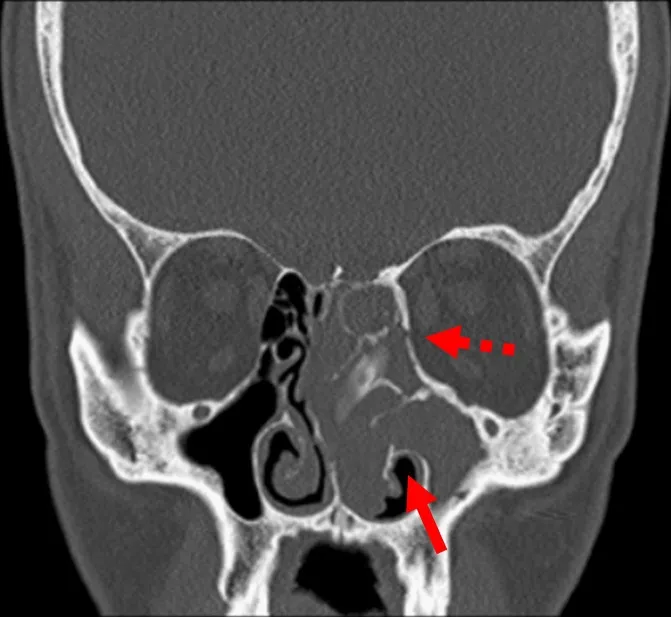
CT scan (bony window) coronal cut shows soft tissue lesion filling the left maxillary sinus extending into the nasal cavity with widening of the infundibulum. Focal hyperostosis at the anterior ethmoid air cells. The left ethmoid and left frontal sinuses also appeared filled with the mass. There was suspicious bony erosion, especially near the anterior medial orbital wall. . Soft tissue lesion filling left maxillary sinus and nasal cavity (red arrow). Bony erosion near anterior medial orbital wall (red dashed arrow).
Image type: radiology (ct)